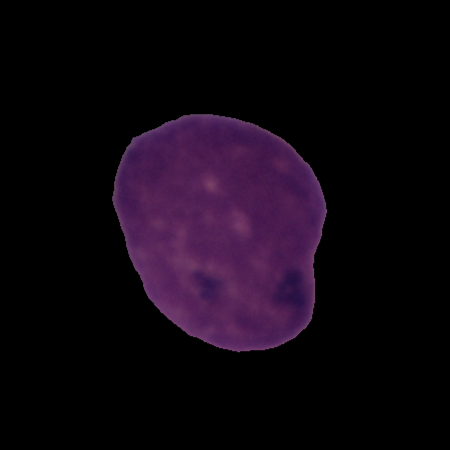
Label: cancer